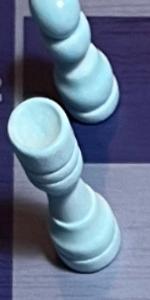
Label: Rook_White